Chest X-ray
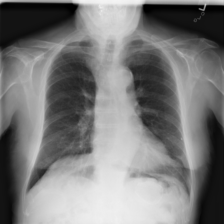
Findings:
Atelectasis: negative
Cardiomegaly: negative
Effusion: negative
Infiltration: negative
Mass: negative
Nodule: negative
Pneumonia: negative
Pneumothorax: negative
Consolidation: negative
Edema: negative
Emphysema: negative
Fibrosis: negative
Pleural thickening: negative
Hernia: negative